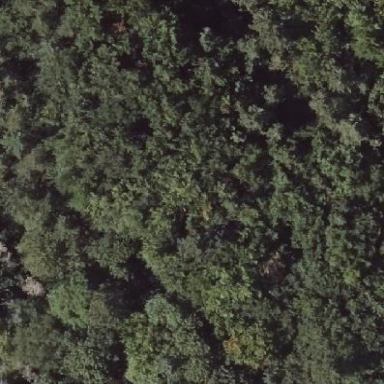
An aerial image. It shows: Mixed leaf woodland.